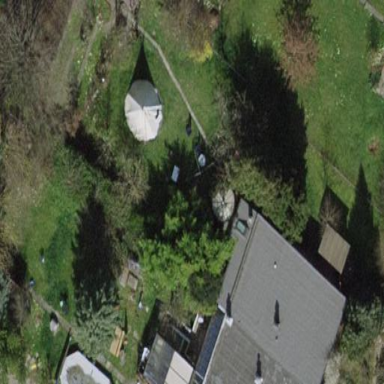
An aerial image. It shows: Garden enclosed by fence.